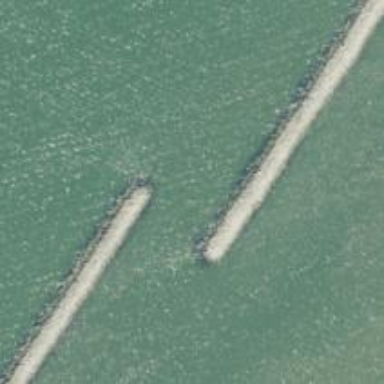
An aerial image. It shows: Breakwater structure.